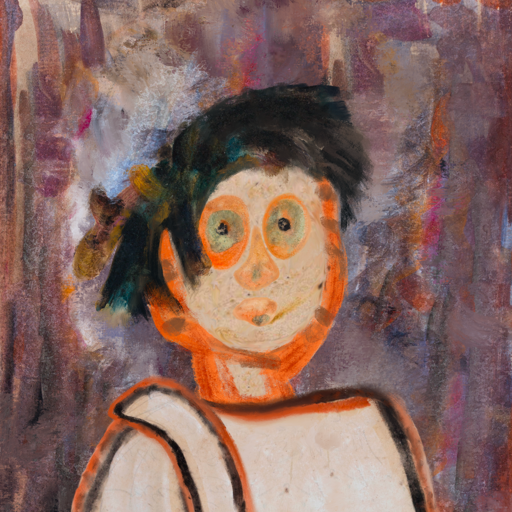
Background: Hypocrite, Head And Neck Front: Rupkatha, Face Front: Childish, Bust: Roy_Bahadur, Hair Front: Pipe, Head Accessory: Blank, Second Necklace: Blank, Necklace: Blank, Baby: Blank